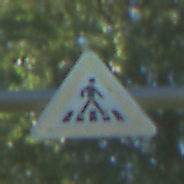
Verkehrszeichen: FussgaengerueberwegLinks
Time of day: MorningAfternoon
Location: Outdoor (Nature)
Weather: Clear
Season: NotSpecified
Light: Natural